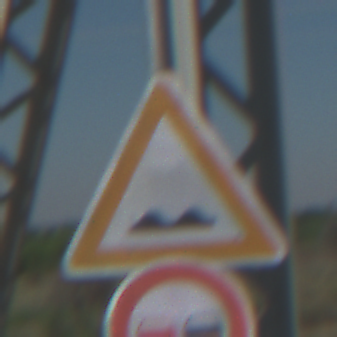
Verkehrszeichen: UnebeneFahrbahn
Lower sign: Ueberholverbot
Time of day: MorningAfternoon
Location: Outdoor (Special)
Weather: Clear
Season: NotSpecified
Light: Natural